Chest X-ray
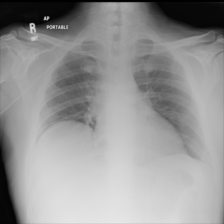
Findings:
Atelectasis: negative
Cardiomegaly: negative
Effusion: negative
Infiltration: negative
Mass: negative
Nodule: negative
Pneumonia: negative
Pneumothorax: negative
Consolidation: negative
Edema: negative
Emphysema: negative
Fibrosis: negative
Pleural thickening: negative
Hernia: negative